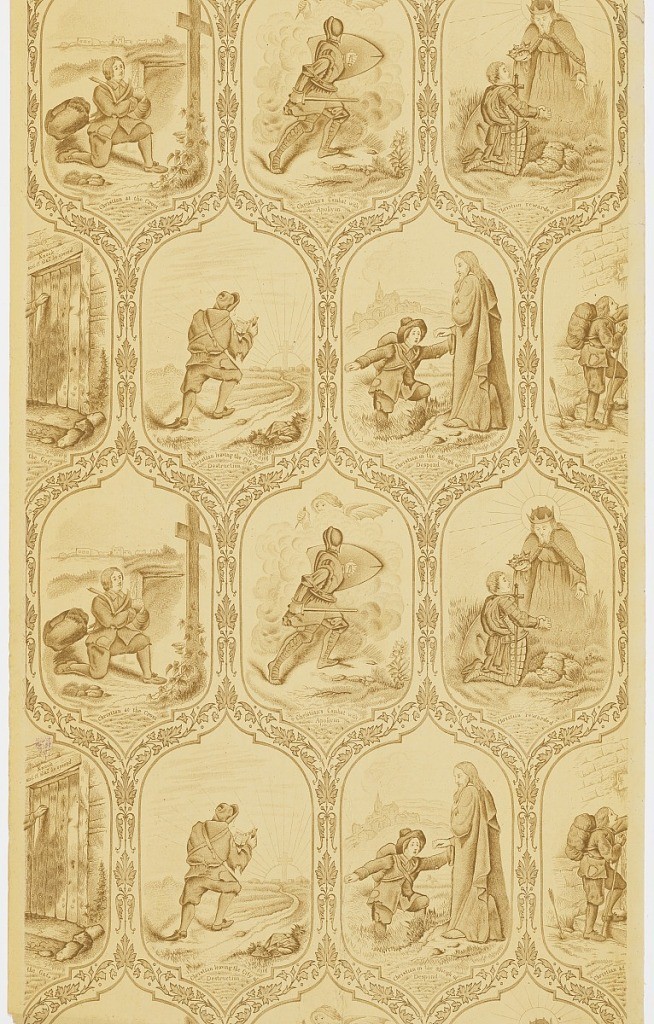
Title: Pilgrim's Progress
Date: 1870–80
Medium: Intaglio printed on machine-made paper
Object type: Sidewall
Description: Children's or nursery paper with six scenes from "Pilgrim's Progress". Each is enclosed in foliated cartouche frames in two horizontal rows of three scenes each. Intaglio printed in sepia tones on machine-made ungrounded paper.